Interaction volume radius: 10 \u00c5
Interaction volume height: 15 \u00c5
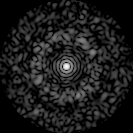
Disorder parameter: 0.8454